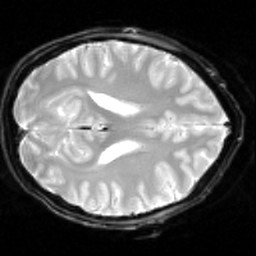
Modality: inplaneT2
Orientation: axial
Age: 25
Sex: male